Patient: sex F, age 82
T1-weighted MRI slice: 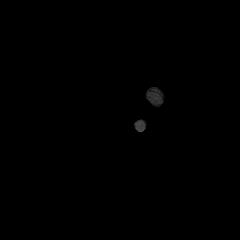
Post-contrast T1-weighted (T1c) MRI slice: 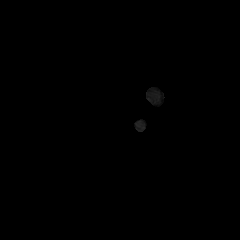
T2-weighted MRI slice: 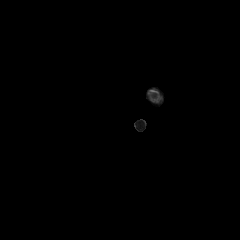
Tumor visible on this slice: no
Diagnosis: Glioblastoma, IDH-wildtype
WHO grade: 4